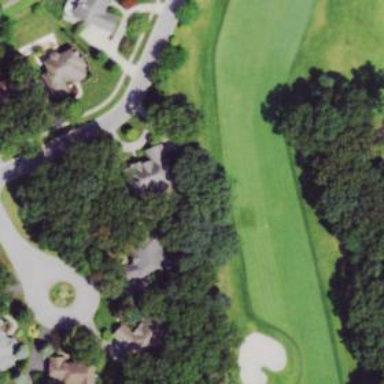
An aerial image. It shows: Grassy area designated as golf fairway.